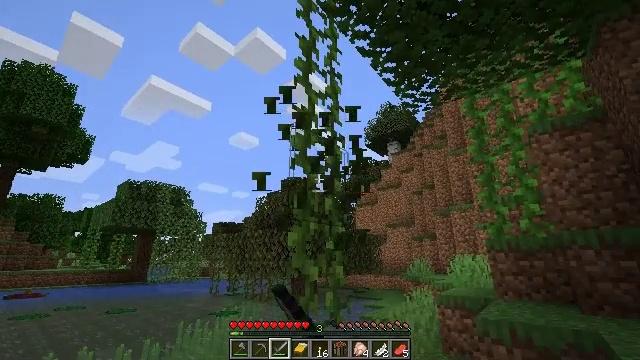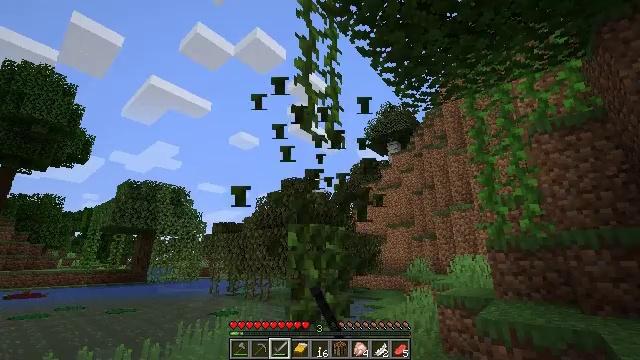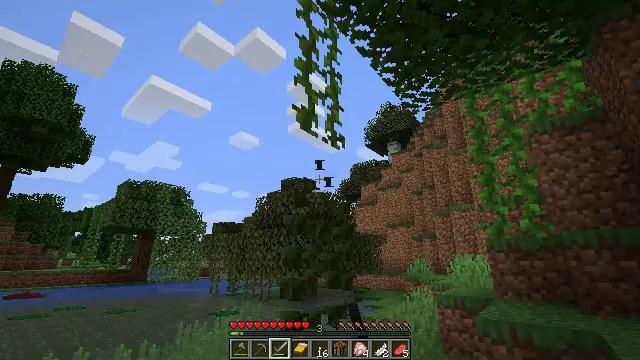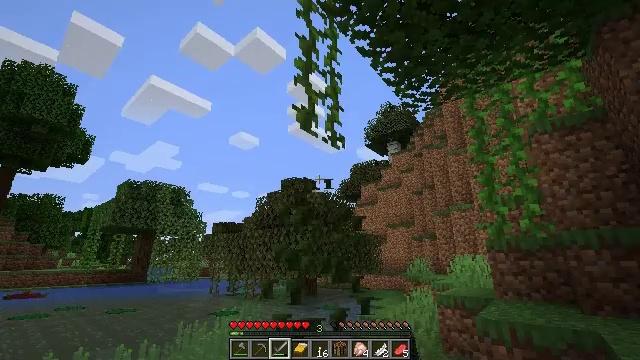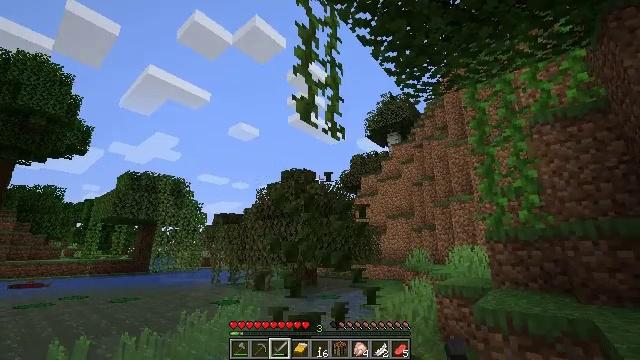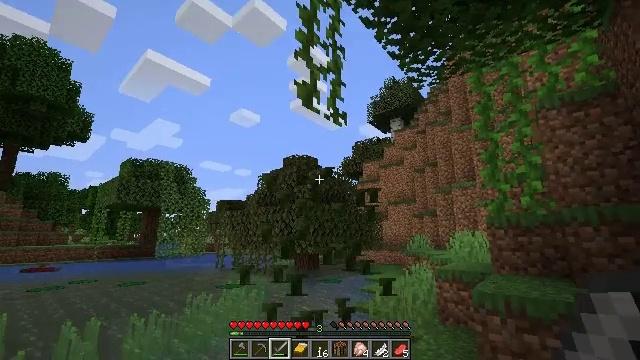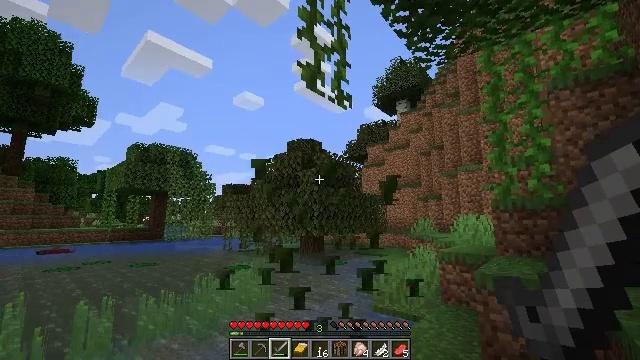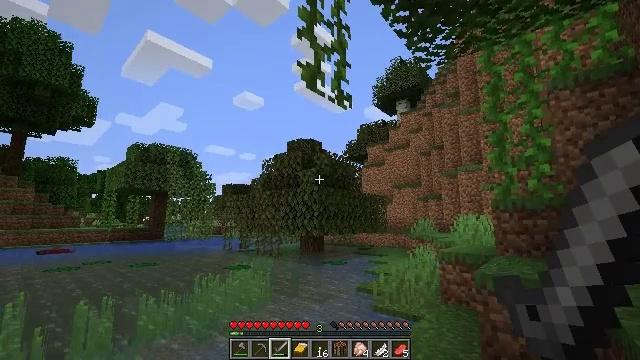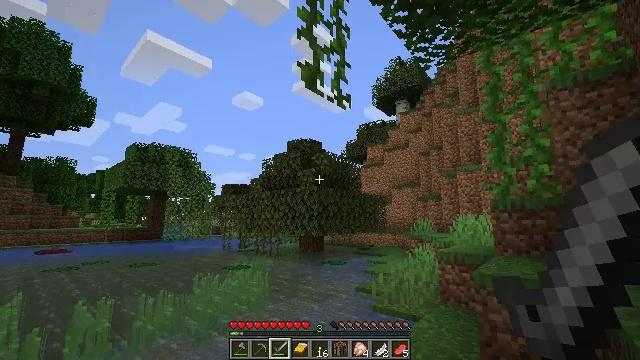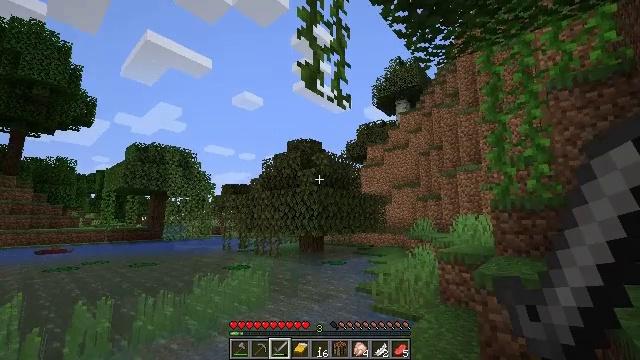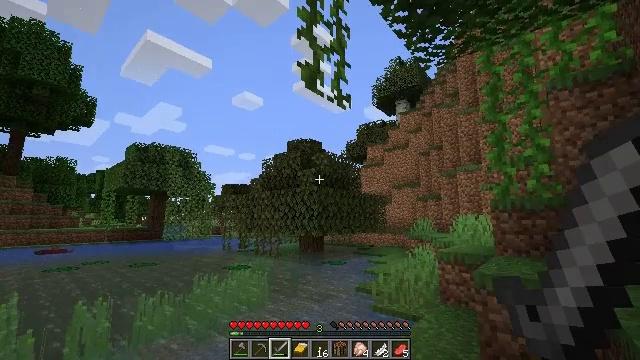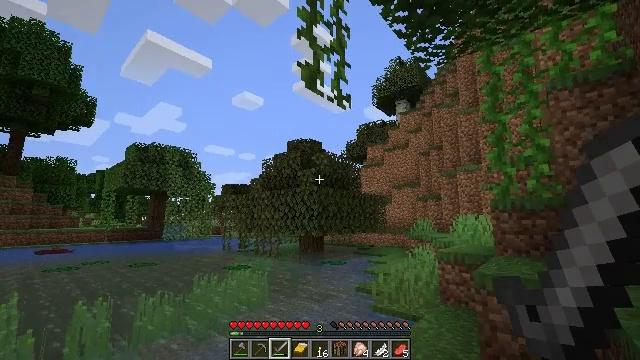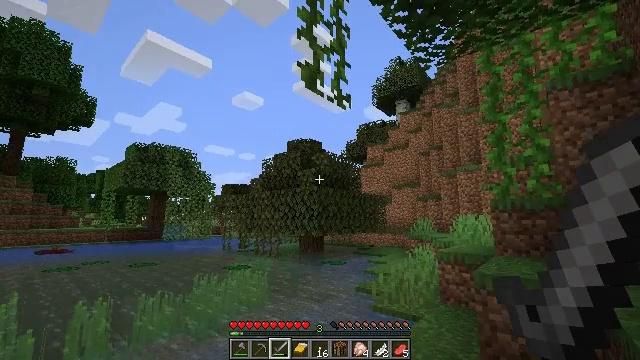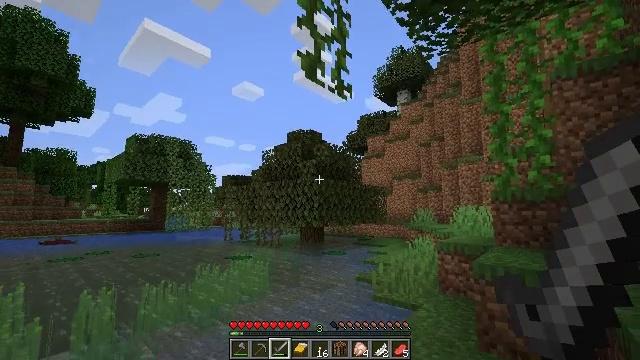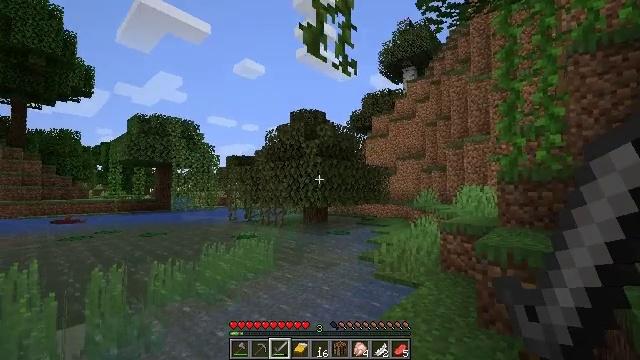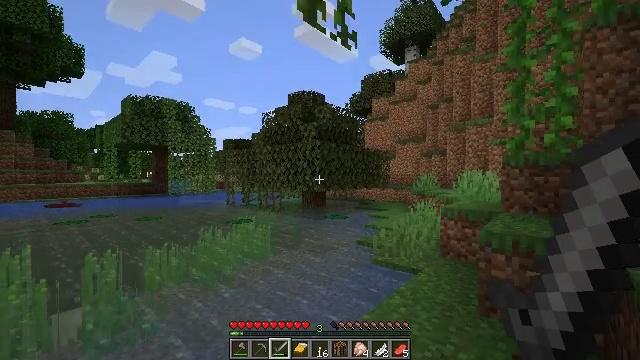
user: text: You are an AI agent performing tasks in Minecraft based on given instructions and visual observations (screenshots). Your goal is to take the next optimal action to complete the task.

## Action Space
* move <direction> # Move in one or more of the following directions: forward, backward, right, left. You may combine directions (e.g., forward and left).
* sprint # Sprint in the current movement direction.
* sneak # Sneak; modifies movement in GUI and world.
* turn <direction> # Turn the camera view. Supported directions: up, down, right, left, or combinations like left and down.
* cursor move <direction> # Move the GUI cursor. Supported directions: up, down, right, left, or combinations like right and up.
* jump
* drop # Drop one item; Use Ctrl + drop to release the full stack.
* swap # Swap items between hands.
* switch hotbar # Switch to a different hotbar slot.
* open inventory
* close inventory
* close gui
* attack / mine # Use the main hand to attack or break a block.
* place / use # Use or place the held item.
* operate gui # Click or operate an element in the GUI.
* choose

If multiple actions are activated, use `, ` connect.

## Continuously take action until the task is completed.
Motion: motion action
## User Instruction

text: Kill mobs.
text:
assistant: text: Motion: attack / mine
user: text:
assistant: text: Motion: attack / mine
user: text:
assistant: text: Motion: attack / mine
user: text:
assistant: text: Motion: turn down, attack / mine
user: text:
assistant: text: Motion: turn down, attack / mine
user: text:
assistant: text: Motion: turn left and down, attack / mine
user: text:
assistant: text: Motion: attack / mine
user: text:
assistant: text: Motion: attack / mine
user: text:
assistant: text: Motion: attack / mine
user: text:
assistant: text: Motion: attack / mine
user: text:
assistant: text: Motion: attack / mine
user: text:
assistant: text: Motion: attack / mine
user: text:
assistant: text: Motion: turn down, attack / mine
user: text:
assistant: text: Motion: move forward, turn down
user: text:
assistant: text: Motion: move forward, turn down
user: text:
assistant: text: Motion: move forward, turn right and down
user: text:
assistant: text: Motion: move forward, turn right and down
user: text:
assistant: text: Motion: move forward, turn down
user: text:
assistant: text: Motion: move forward
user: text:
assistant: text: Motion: move forward, turn right
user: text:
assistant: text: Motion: move forward, turn right
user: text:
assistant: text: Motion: move forward, turn right
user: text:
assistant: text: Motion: move forward, turn right and down
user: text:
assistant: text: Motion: move forward, turn right
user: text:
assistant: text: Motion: move forward
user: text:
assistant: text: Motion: move forward
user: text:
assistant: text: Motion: move forward
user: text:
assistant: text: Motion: move forward
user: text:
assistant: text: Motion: move forward
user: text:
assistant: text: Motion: move forward